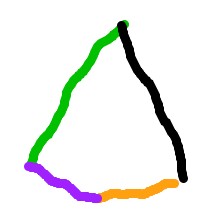
Shape: kite